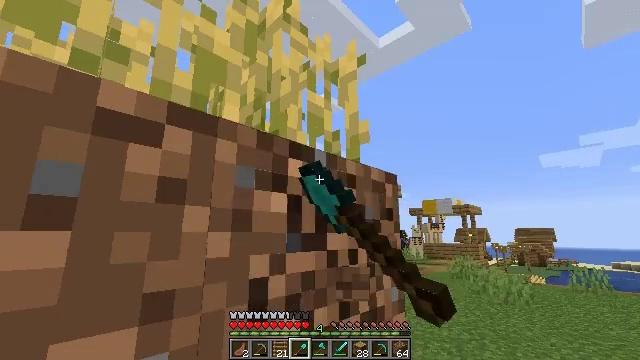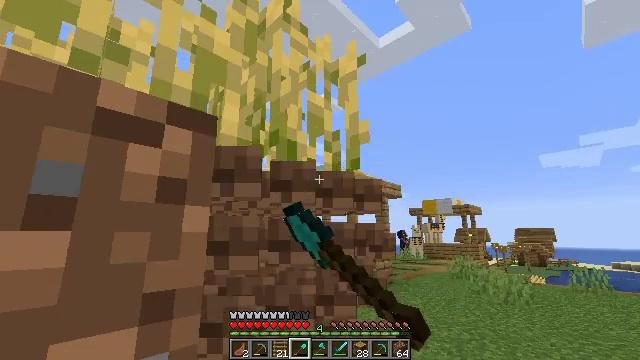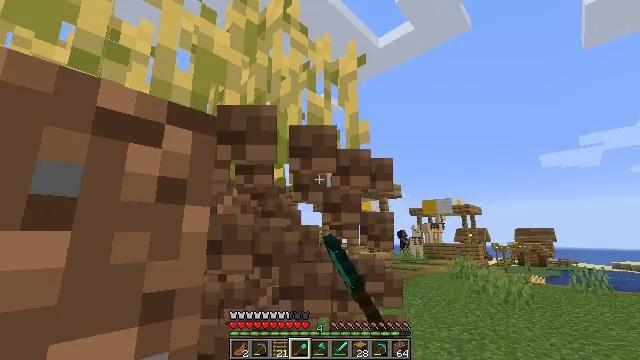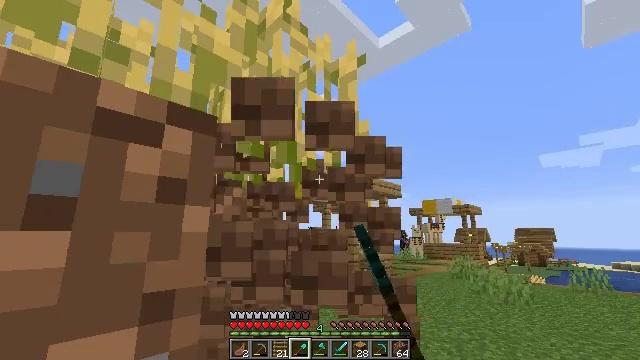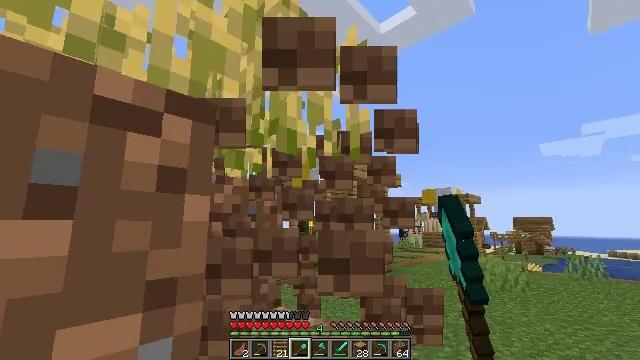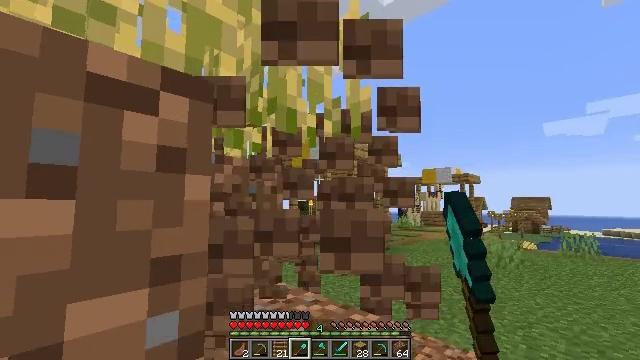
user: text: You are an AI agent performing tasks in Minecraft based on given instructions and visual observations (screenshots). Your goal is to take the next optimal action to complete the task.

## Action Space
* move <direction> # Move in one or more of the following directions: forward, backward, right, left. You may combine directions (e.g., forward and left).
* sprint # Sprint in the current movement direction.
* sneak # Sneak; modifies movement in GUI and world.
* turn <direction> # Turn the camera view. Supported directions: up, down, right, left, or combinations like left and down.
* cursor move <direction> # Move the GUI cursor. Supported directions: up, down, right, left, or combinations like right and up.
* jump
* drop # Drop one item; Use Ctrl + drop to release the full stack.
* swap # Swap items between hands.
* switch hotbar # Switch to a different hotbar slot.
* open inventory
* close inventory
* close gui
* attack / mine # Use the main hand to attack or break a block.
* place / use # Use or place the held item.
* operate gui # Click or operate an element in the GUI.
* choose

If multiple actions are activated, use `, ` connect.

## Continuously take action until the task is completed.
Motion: motion action
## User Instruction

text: Break the farmland to revert it to dirt.
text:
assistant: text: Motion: attack / mine
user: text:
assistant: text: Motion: attack / mine
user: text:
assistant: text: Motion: attack / mine
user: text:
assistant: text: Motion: turn down, attack / mine
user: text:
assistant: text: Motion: turn down, attack / mine
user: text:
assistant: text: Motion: attack / mine